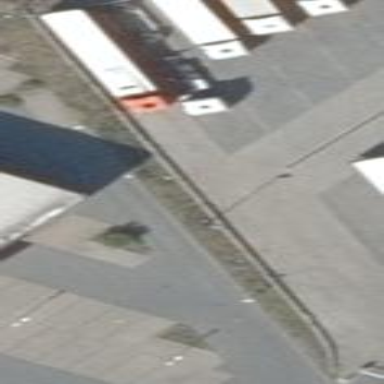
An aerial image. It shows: Parking area with surface.